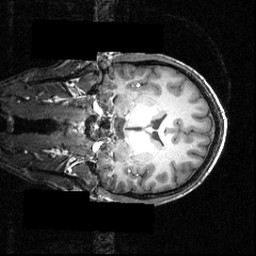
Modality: T1w
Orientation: coronal
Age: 25
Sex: male
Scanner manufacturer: siemens
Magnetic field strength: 3.951 T
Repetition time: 1.5 s
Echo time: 0.00335 s